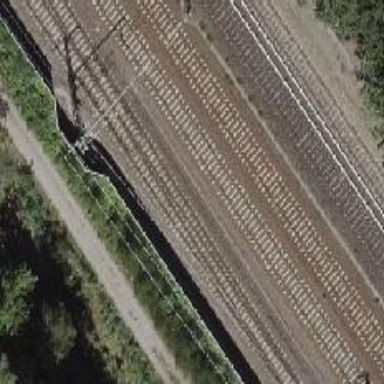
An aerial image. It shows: Railway switch with the turnout side on the right.